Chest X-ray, PA view. Patient: 40 years old, sex F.
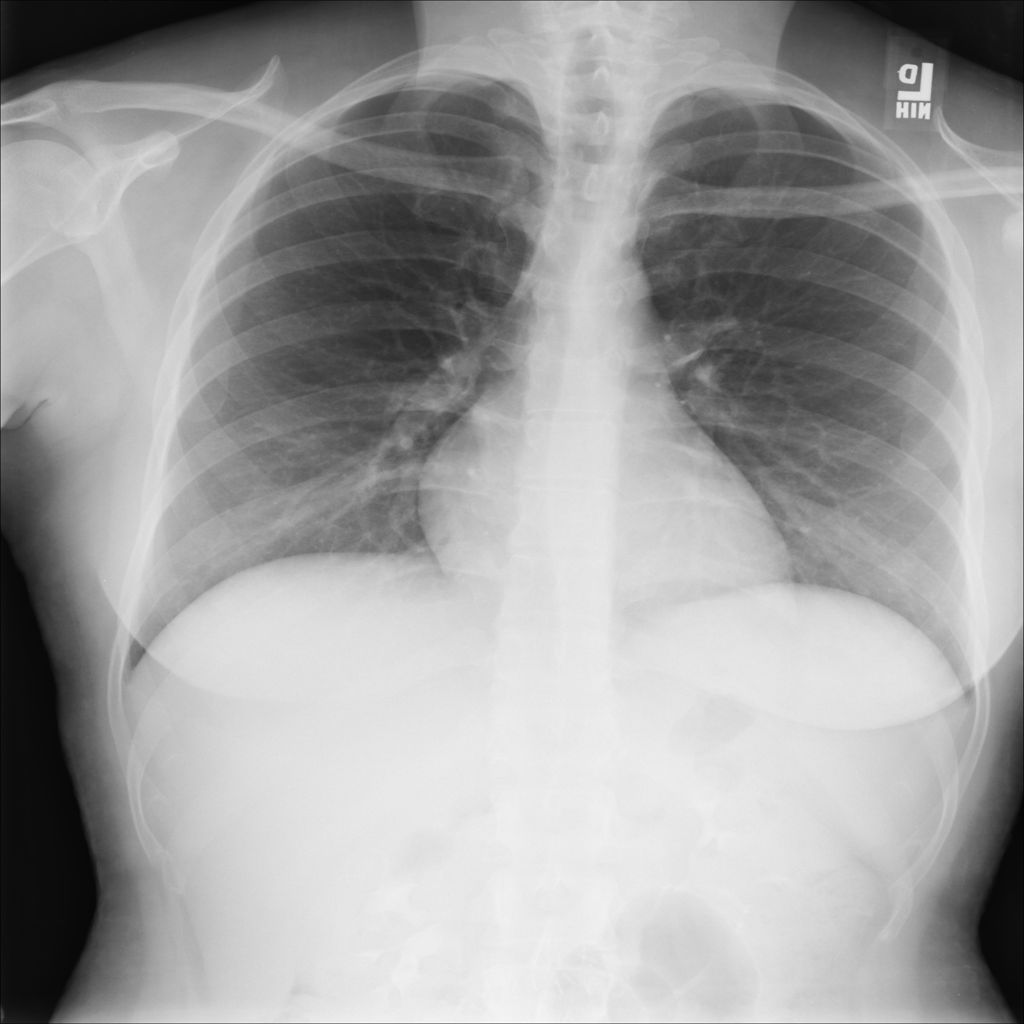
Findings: No Finding